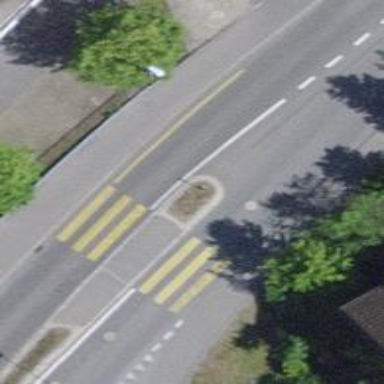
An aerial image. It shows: Kerb serving as barrier.